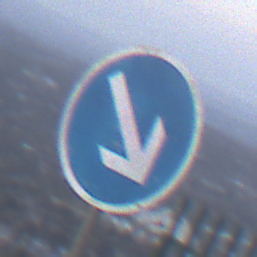
Verkehrszeichen: VorgeschriebeneVorbeifahrtRechts
Umgebung: Outdoor, Suburban
Tageszeit: SunriseSunset
Wetter: Clear
Licht: Natural
Jahreszeit: NotSpecified
Kontrast: LowContrast